Question: I get this error when I click start Mavericks on Oracle VM VirtualBox Manager. Do you know how to fix this error?

'''
00:00:29.335737 ********************* End of statistics **********************
00:00:29.335962 VUSB: detached 'HidKeyboard' from port 1
00:00:29.336143 VUSB: detached 'HidMouse' from port 2
00:00:29.349809 AIOMgr: Preparing flush failed with VERR_NOT_SUPPORTED, disabling async flushes
00:00:29.366360 NAT: zone(nm:mbuf_cluster, used:0)
00:00:29.367021 NAT: zone(nm:mbuf_packet, used:0)
00:00:29.367044 NAT: zone(nm:mbuf, used:0)
00:00:29.367053 NAT: zone(nm:mbuf_jumbo_pagesize, used:0)
00:00:29.367652 NAT: zone(nm:mbuf_jumbo_9k, used:0)
00:00:29.367966 NAT: zone(nm:mbuf_jumbo_16k, used:0)
00:00:29.368123 NAT: zone(nm:mbuf_ext_refcnt, used:0)
00:00:29.383296 Changing the VM state from 'DESTROYING' to 'TERMINATED'.
00:00:29.671449 UIMachineView::storeGuestSizeHint: Storing guest size-hint for screen 0 as 720x400
'''
--> <URL>
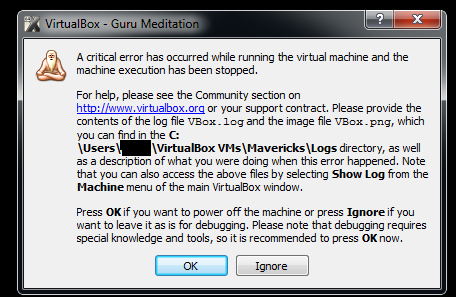
Answer: Kindly check whether this issue is applicable to your case <URL>